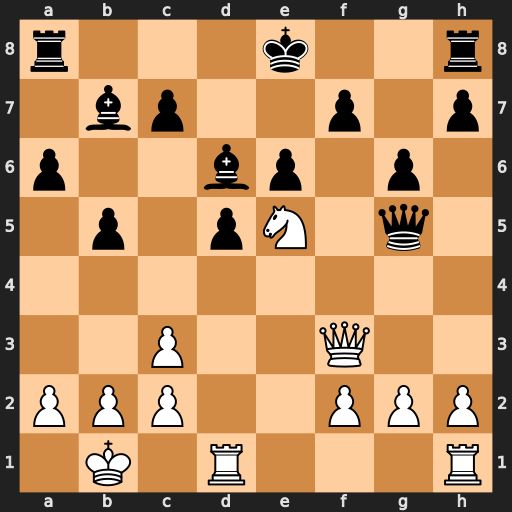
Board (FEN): r3k2r/1bp2p1p/p2bp1p1/1p1pN1q1/8/2P2Q2/PPP2PPP/1K1R3R
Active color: w
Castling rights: kq
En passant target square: -
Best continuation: Qxf7+ Kd8 Qd7#